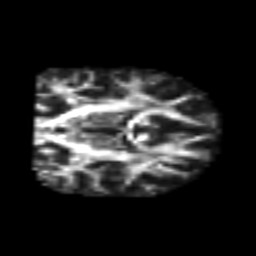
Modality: FA
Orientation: coronal
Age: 25
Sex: male
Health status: healthy